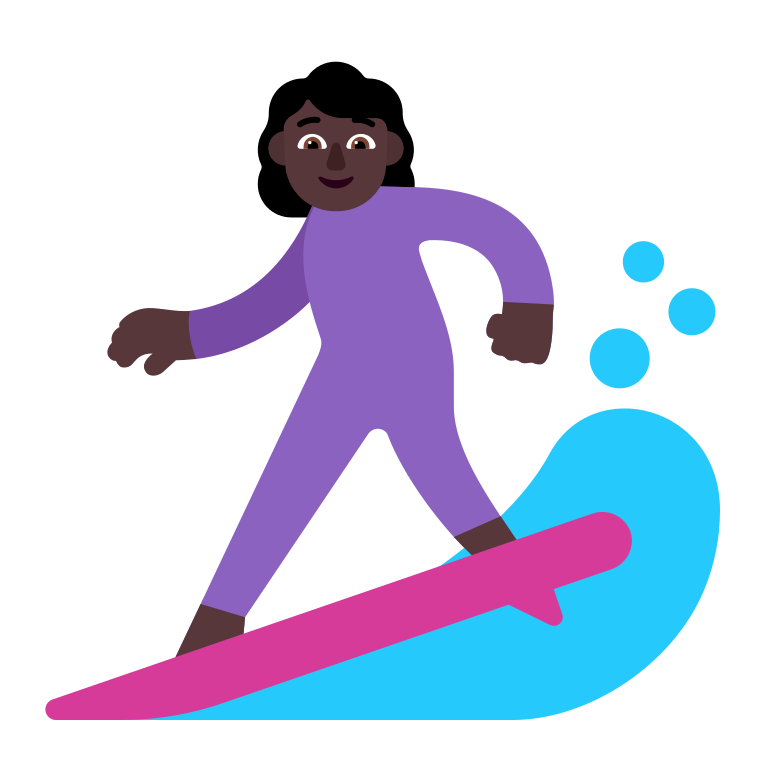
woman surfing flat dark